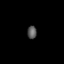
Tissue: lung
Cell type: Others
Senescence score: 0.1555
Nuclear area (px): 119
Mean DAPI intensity: 87.958